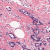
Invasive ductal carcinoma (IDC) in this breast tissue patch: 1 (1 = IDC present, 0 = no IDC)